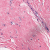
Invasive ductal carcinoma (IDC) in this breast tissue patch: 0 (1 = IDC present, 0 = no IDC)